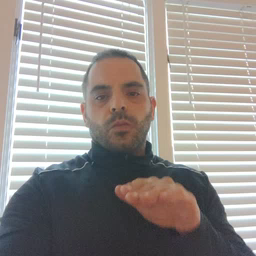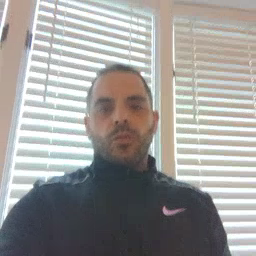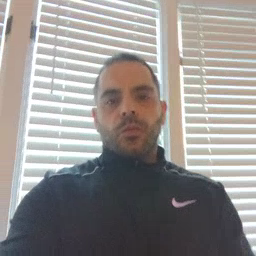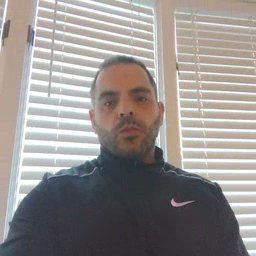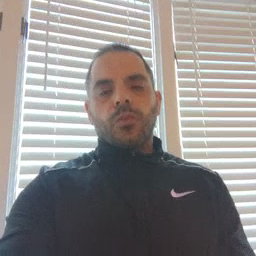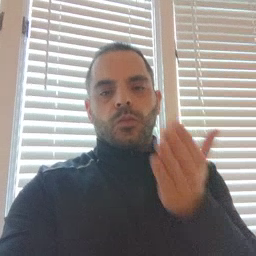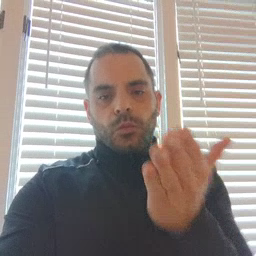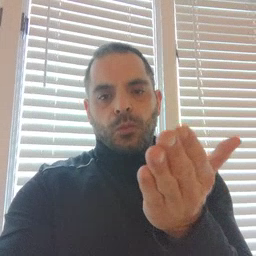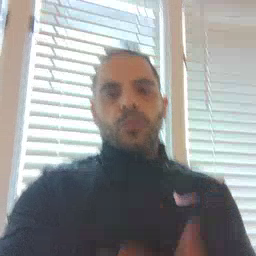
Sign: boat